Field crop: maize
Growth stage: 2
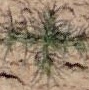
Species: salsola